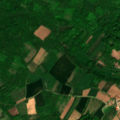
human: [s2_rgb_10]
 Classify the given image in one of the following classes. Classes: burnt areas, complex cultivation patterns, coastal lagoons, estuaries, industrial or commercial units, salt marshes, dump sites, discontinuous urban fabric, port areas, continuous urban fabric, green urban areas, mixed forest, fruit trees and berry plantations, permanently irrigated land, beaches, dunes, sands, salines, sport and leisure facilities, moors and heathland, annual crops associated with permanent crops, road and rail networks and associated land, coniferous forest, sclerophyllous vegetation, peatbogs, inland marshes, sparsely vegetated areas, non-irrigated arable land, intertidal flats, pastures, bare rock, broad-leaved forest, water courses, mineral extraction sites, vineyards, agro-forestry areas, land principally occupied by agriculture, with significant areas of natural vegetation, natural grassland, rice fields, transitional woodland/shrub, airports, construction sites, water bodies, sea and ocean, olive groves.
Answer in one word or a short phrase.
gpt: complex cultivation patterns, land principally occupied by agriculture, with significant areas of natural vegetation, broad-leaved forest, transitional woodland/shrub